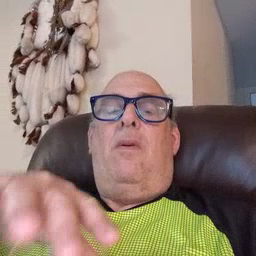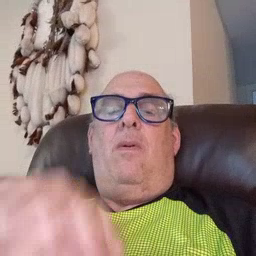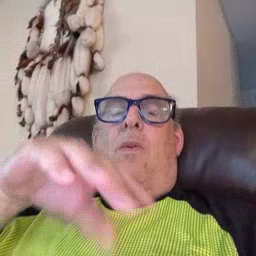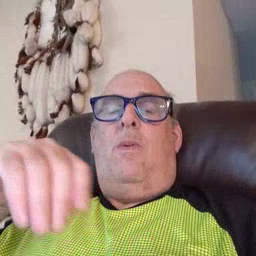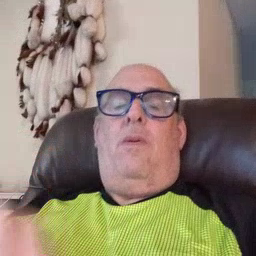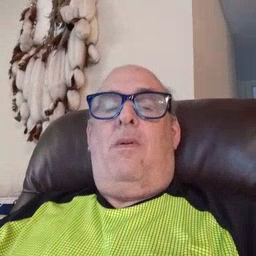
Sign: vacuum